Question: I am using 'ReportViewer control' to export data as word document(doc). when I download the file it appears like this:

, English words are okay. Do you know how to fix this issue ?
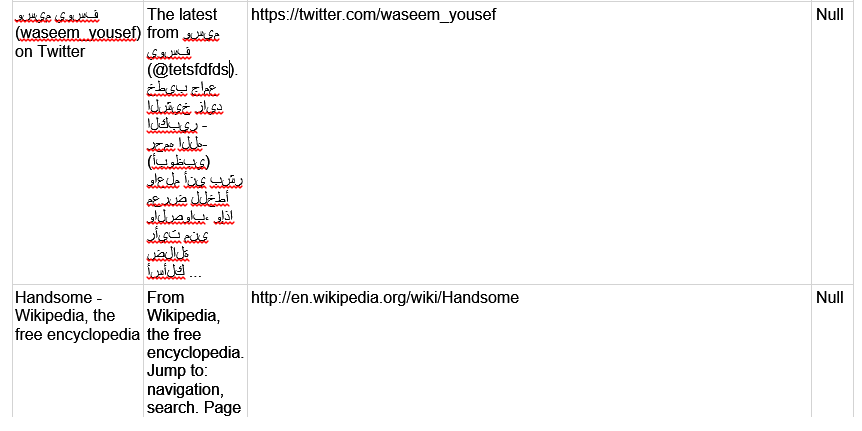
Answer: Select the Table > from Localization > choose LayoutDirection to "RTL"